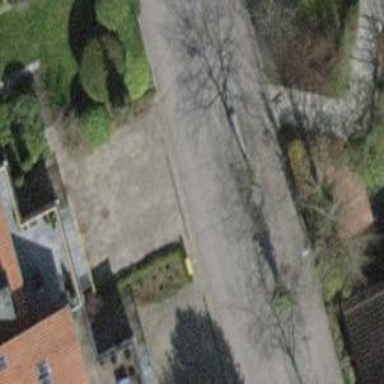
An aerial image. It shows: Brown bench in the vicinity.